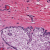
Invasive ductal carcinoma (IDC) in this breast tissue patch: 0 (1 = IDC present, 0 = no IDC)